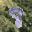
Label: 8